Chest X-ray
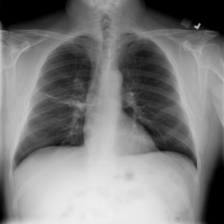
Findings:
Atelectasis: positive
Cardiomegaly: negative
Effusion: negative
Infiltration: negative
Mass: negative
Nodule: negative
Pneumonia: positive
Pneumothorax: negative
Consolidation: negative
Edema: negative
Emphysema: negative
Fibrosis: negative
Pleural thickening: negative
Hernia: negative